Question: I have problem with nuget packet management when using a shared project among different solutions which are located in different directories. One of the solution is using nuget, other one is not.
The problem is that the packet manager adds a line into .csproj file:

Now as the nuget packet management is only used among the shared project, a solution to the problem would be to change $(SolutionDir) to $(ProjectDir). This works and solves the problem for now.
Now whenever reopening the solution which has nuget packet management enabled, it automatically adds the same line (as shown on the picture above) into the shared project .csproj file, which again breaks loading the project from the other solution.
How to prevent the automatic generation of that import clause or is there any other elegant solution to the problem?
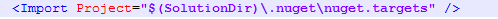
Answer: Enabling NuGet Package restore in the solution that doesn't use NuGet should fix your problem (right click the solution, enable package restore). While you aren't using NuGet in that project it doesn't really hurt to have that option turned on.
Personally I try never reference the same project from multiple solutions, and turn them into private NuGet packages instead. It can be a bit of a pain to development like this, as you need to create the new package, deploy then install it in your other project. But it solves many other headaches, like the one you're currently having and having developers accidentally break other projects when they check in.